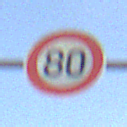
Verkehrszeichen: Geschwindigkeit80
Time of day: SunriseSunset
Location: Outdoor (Suburban)
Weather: PartlyCloudy
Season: NotSpecified
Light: Natural